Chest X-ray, PA view. Patient: 76 years old, sex F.
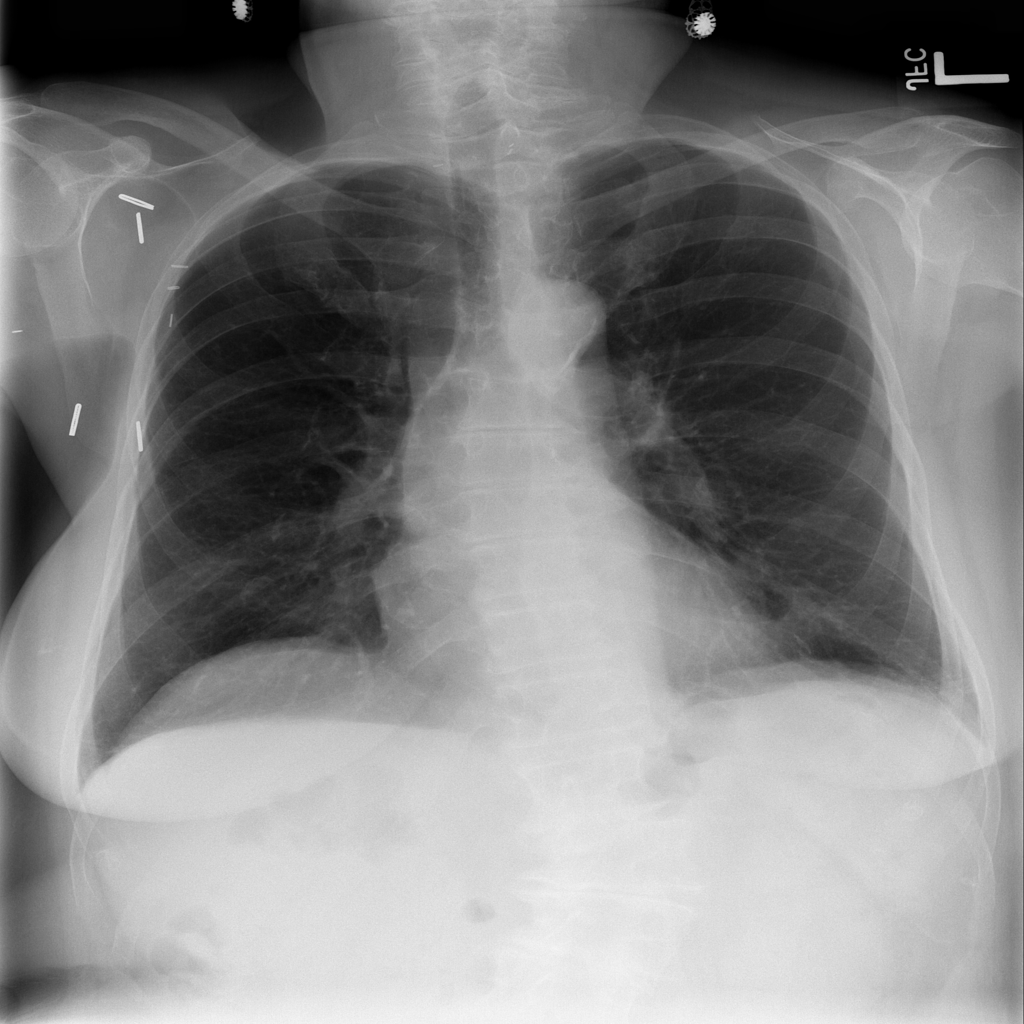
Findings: No Finding